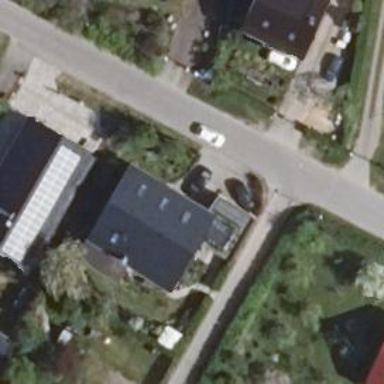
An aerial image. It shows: Simple house.